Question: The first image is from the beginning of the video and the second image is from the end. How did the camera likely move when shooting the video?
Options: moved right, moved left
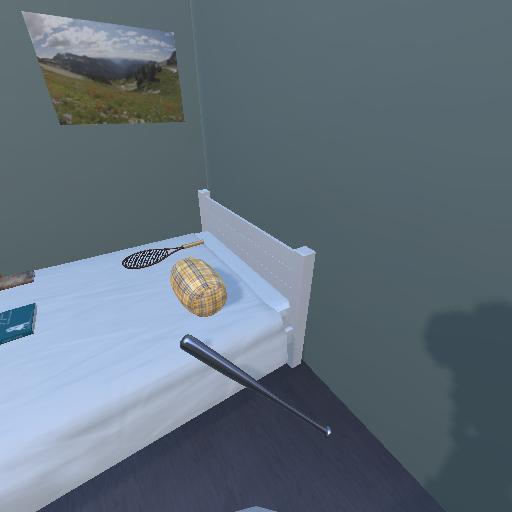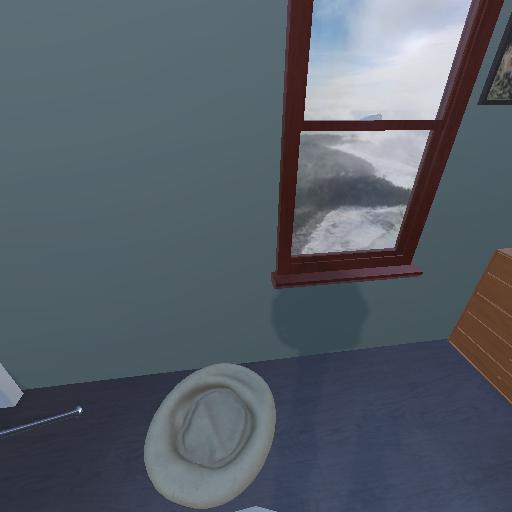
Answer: moved right